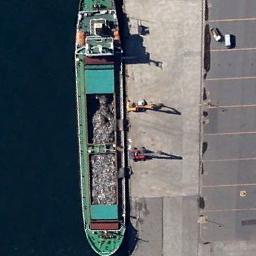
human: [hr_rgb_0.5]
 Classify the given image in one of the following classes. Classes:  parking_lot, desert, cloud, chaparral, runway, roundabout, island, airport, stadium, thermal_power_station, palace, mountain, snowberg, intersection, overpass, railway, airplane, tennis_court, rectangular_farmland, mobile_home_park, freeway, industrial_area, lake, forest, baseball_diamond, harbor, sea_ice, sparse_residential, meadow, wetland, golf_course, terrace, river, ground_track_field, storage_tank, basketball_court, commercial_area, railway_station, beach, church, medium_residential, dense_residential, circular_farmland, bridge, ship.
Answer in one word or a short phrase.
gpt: ship